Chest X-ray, PA view. Patient: 16 years old, sex F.
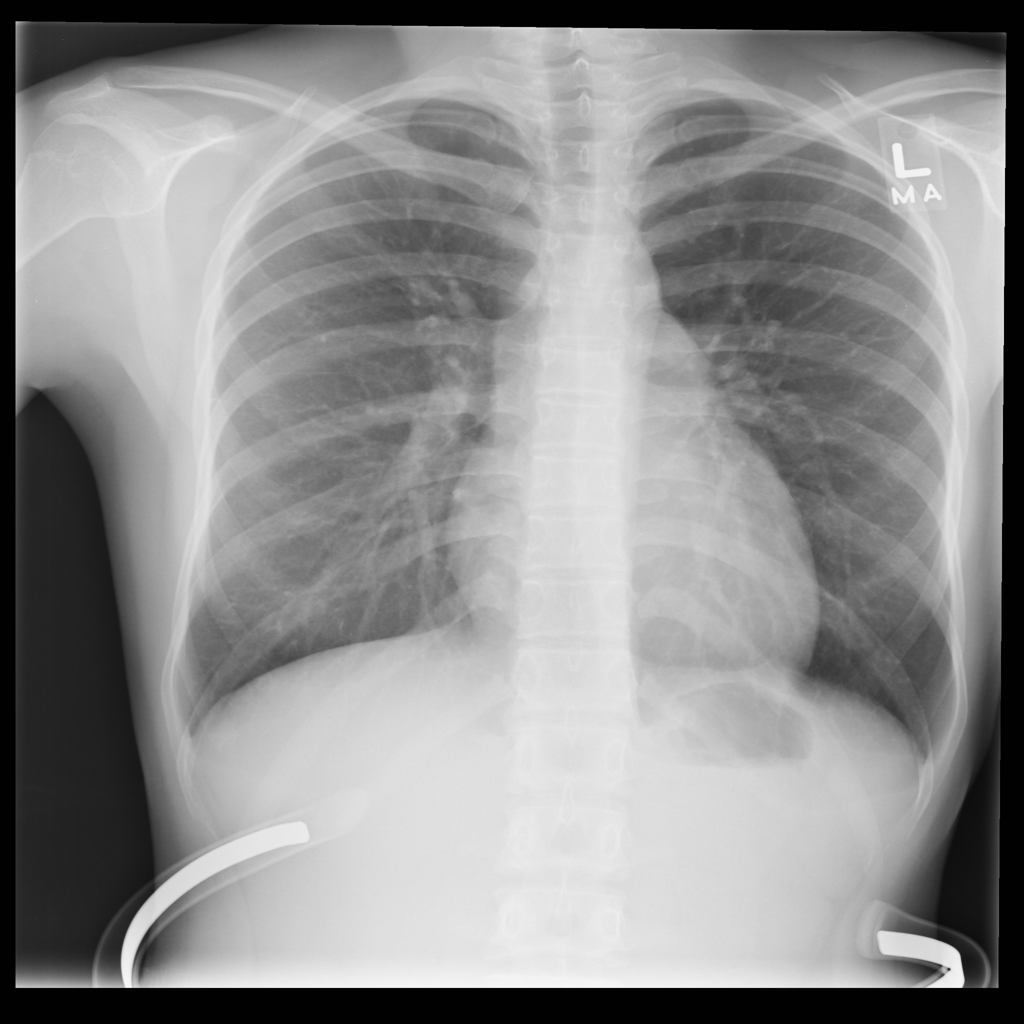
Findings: No Finding